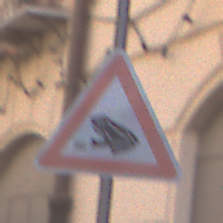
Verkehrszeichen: AmphibienwanderungRechts
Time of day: MorningAfternoon
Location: Outdoor (Urban)
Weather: Clear
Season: NotSpecified
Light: Natural